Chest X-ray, PA view. Patient: 28 years old, sex M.
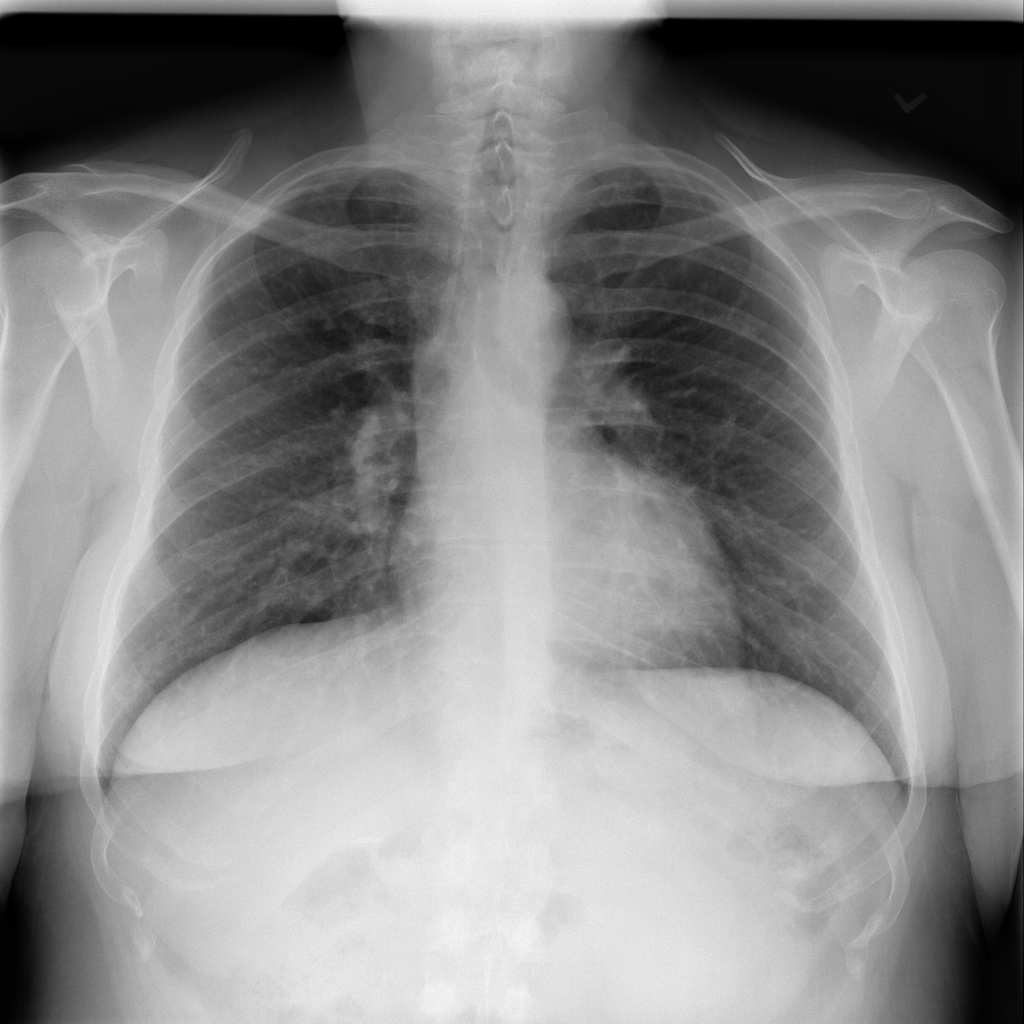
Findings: No Finding